Question: I am new to Spring Boot and want to autowire a repository from a different package in a Rest Controller. It seems that when I place the interface and implementation in a different package the actual controller the autowire seems to fail.
> Caused by: org.springframework.beans.factory.NoSuchBeanDefinitionException: No qualifying bean of type [com.acme.repository.RawDataRepository] found for dependency:..
Controller:
'''
package com.acme.controller;
import com.acme.repository.RawDataRepository;
// imports removed!
@RestController
@EnableAutoConfiguration
@ComponentScan("com.acme")
public class DataCollectionController {
@Autowired
private RawDataRepository repository;
// code removed!
}
'''
I have tried to use the @ComponentScan annotation but this gives no solution.
Any idea what i am missing? Whenever i put the interface into the package in which the controller resides then all goes well.

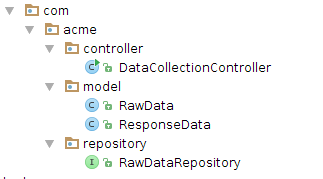
Answer: If you have Spring Data '@Repositories' in a different package you have to explicitly '@EnableJpaRepositories' (or replace "Jpa" with your own flavour). Boot takes it's defaults from the package containing the '@EnableAutoConfiguration' so it might work to just move that class as well.